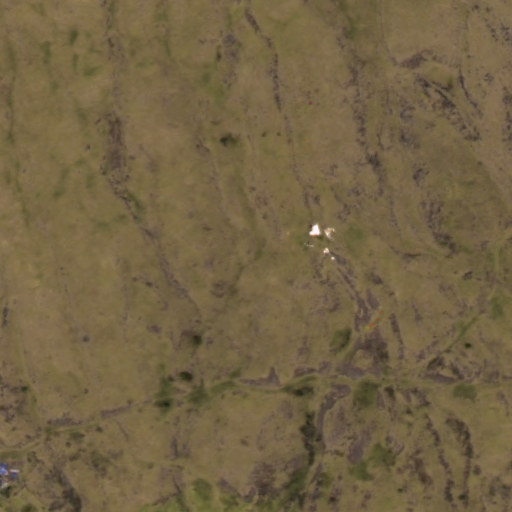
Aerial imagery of mountain in Hawaii named Nāwini containing only unknown